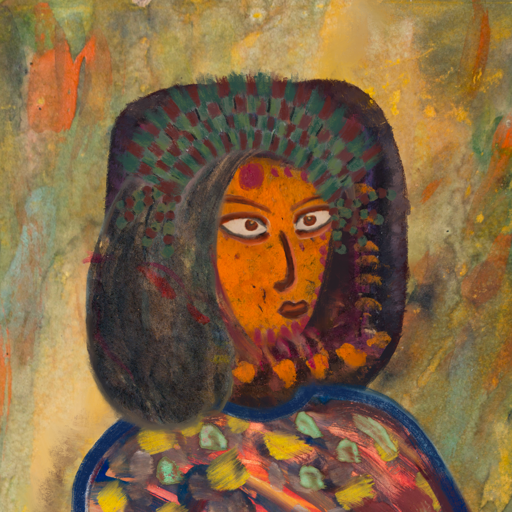
Background: Comrade, Head And Neck Side: Doll_w_Hair, Face Side: Roy_Bahadur, Bust: Mother_And_Son_Mother, Hair Side: Gypsy_Mother, Head Accessory: After_Raid_Crown, Second Necklace: Blank, Necklace: Blank, Baby: Blank